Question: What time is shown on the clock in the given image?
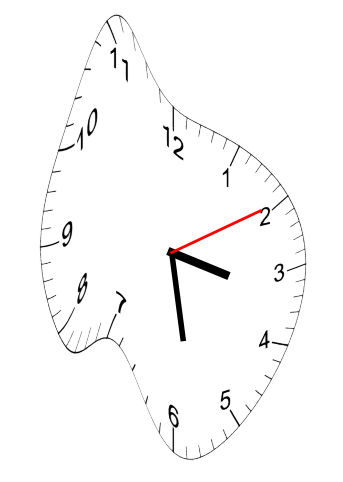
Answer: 03:28:10